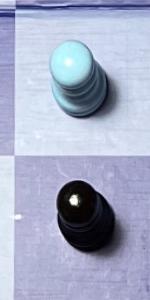
Label: Pawn_Black